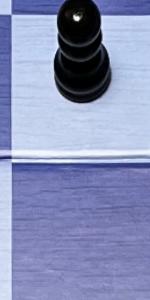
Label: Empty